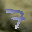
Label: 7